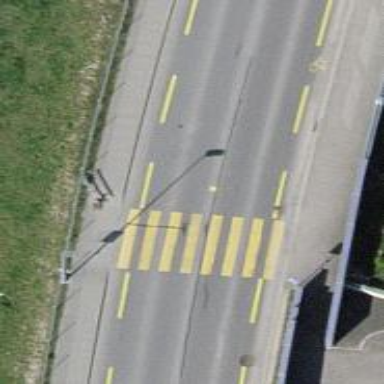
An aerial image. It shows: Zebra crossing on the road.